Aerial crown-view tile of a tropical tree (Barro Colorado Island, Panama), acquired 20250818:
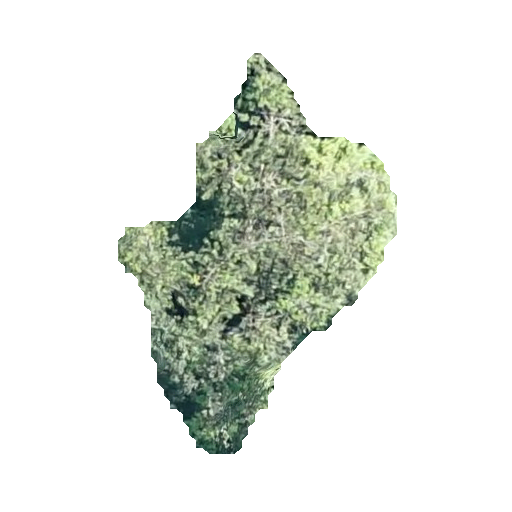
Species: Virola surinamensis
GBIF accepted scientific name: Virola surinamensis
Crown area: 82.546 m²